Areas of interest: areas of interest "Commercial service"
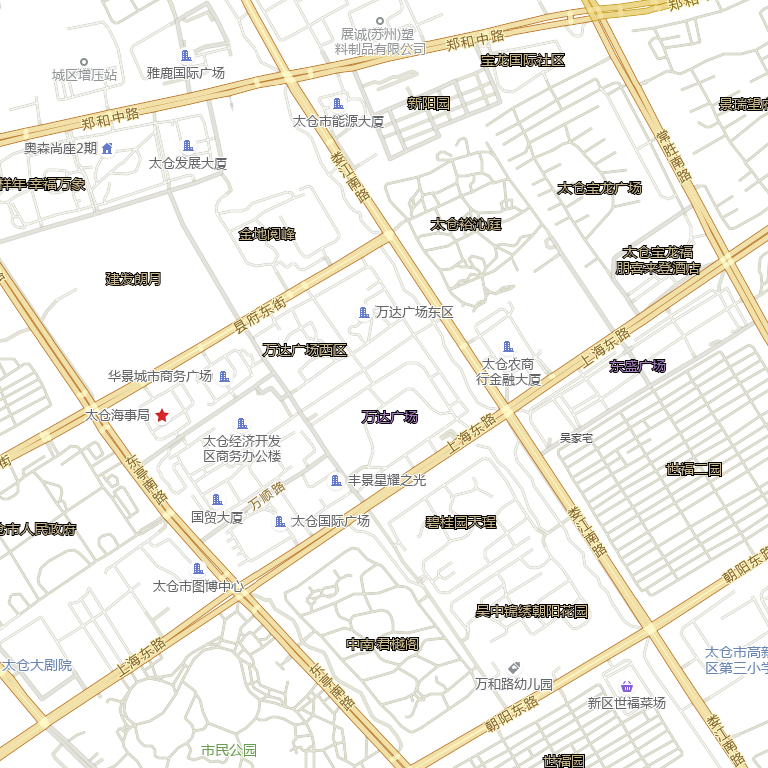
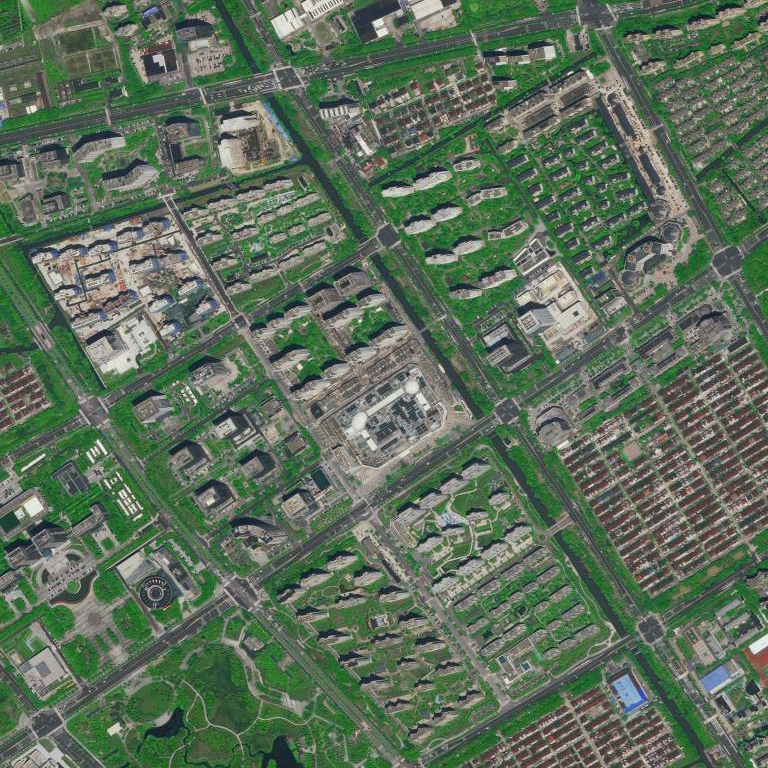